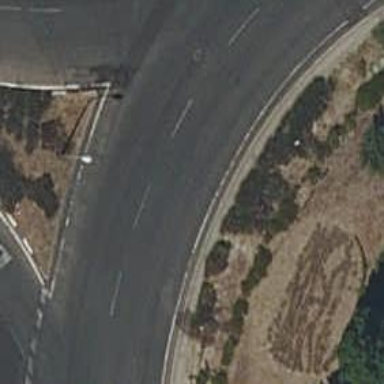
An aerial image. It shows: Primary highway intersecting roundabout.